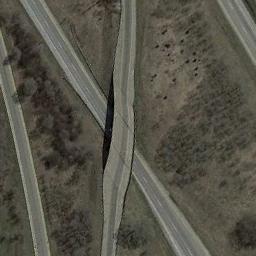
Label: overpass